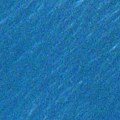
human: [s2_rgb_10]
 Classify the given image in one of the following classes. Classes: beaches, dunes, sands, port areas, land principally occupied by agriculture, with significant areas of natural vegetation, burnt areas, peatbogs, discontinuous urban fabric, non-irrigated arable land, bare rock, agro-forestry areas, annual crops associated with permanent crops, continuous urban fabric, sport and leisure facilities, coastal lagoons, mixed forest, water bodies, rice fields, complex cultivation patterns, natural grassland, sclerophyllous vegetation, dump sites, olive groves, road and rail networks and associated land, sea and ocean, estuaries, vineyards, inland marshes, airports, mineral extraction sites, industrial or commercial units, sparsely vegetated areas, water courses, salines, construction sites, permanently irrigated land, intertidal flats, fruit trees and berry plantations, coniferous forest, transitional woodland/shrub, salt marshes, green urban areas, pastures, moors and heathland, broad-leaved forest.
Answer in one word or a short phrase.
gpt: sea and ocean